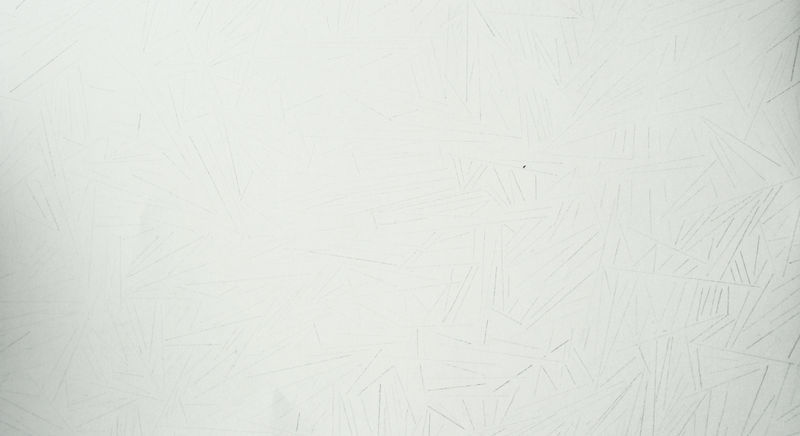
Titel: Straight lines ten inches (25 cm) long
Künstler: Sol Lewitt
Institution: Unbekannt
Schlagwörter: weiß, bewegung, schwarz, zeichnung, relief, moderne, abstrakt, leere, modern, grafik, monochrom, linien, striche, rechteck, linie, plastisch, strich, entwurf, einfarbig, freiheit, sol, grautöne, phantasie, verlauf, lewitt, short, sol lewitt, chaotisch, lines, straight, blanko, not long